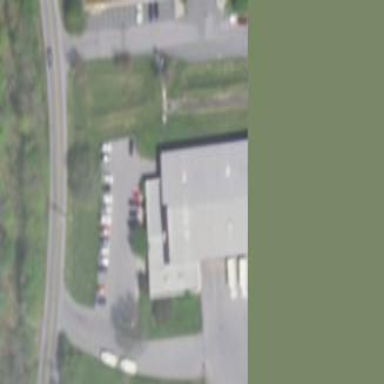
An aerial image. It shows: Commercial building.